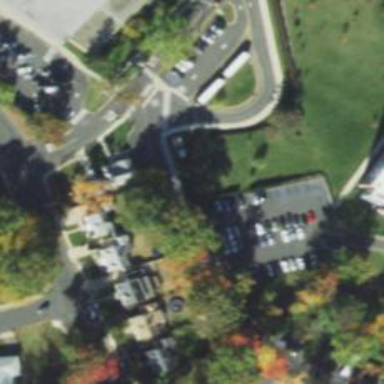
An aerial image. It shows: Marked crossing on the road.